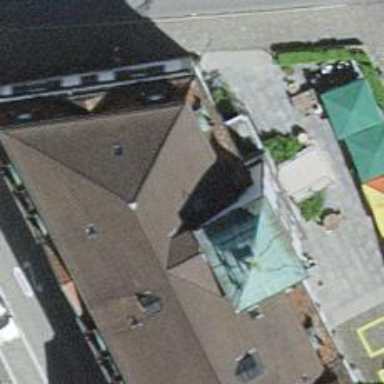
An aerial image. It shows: Restaurant.